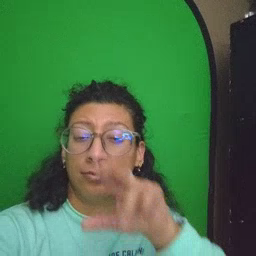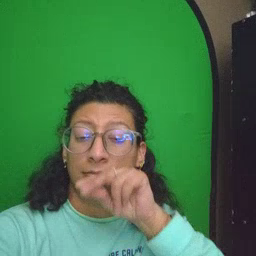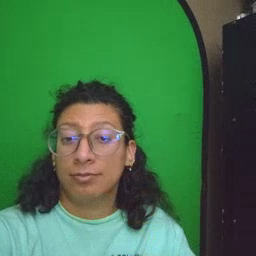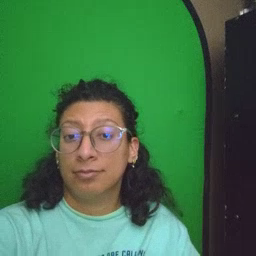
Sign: goose